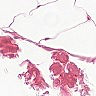
Metastatic tissue present: no